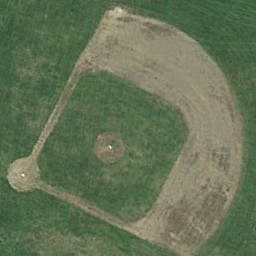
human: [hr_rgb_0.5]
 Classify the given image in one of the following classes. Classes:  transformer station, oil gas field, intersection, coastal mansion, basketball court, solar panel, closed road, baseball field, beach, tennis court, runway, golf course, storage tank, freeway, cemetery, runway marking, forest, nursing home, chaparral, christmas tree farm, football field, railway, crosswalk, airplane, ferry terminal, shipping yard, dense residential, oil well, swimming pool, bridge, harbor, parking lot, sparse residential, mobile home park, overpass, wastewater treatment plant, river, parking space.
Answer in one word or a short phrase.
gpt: baseball field